Question: I'd like to create a simple reference app that lists a group of people, their job title, and their portrait. What I have so far is the list of people and their job title. It works alright, but I think I should have done it differently.
From reading other posts, I suppose I should be using dictionaries. This is how my PList currently looks:

And this is how the important bits of my code look:
'''
@implementation RootViewController
@synthesize staffArray, subtitleArray;
- (void)viewDidLoad
{
[super viewDidLoad];
NSString* path = [[NSBundle mainBundle] pathForResource:@"StaffData" ofType:@"plist"];
NSDictionary *dict = [NSDictionary dictionaryWithContentsOfFile:path];
NSMutableArray *tmpNameArray = [dict objectForKey:@"Root"];
self.staffArray = [[NSMutableArray alloc] initWithArray:tmpNameArray copyItems:YES];
NSMutableArray* tmpSubtitleArray = [dict objectForKey:@"Subs"];
self.subtitleArray = [[NSMutableArray alloc] initWithArray:tmpSubtitleArray copyItems:YES];
}
- (NSInteger)tableView:(UITableView *)tableView numberOfRowsInSection:(NSInteger)section
{
return [staffArray count];
}
// Customize the appearance of table view cells.
- (UITableViewCell *)tableView:(UITableView *)tableView cellForRowAtIndexPath:(NSIndexPath *)indexPath
{
static NSString *CellIdentifier = @"Cell";
UITableViewCell *cell = [tableView dequeueReusableCellWithIdentifier:CellIdentifier];
if (cell == nil) {
cell = [[[UITableViewCell alloc] initWithStyle:UITableViewCellStyleSubtitle reuseIdentifier:CellIdentifier] autorelease];
}
// Configure the cell.
cell.textLabel.text = [staffArray objectAtIndex:indexPath.row];
cell.detailTextLabel.text = [subtitleArray objectAtIndex:indexPath.row];
return cell;
}
'''
Using two arrays kind of defeats the purpose of OOP, I think, because in this case the people aren't connected to their job titles; they just happen to be in the same order. I'd like to create for example:
Array called Jonas, first value = job title, second value = pathToImage.png.
Another array called Andreas, etc etc etc.
What do I do?
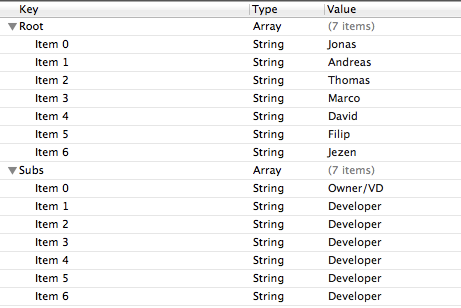
Answer: I think that as a start, your design lacks an "Employee" object, that has data members like "Name", "JobTitle", etc... After you have this set up, just create an array of people and take whatever you need from there, by index.